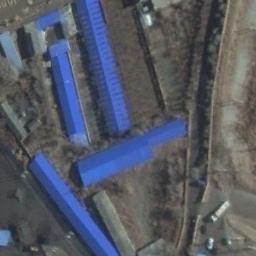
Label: industrial_area